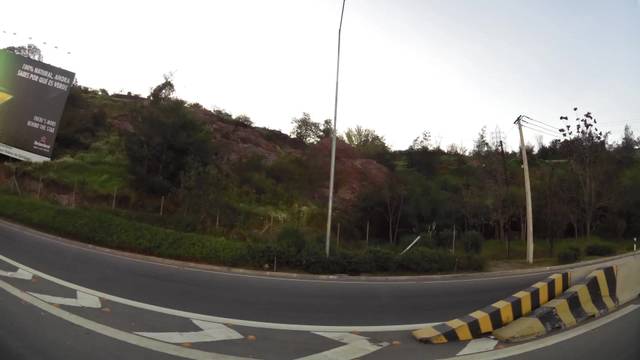
Region: Chile
Coordinates: -33.41, -70.607